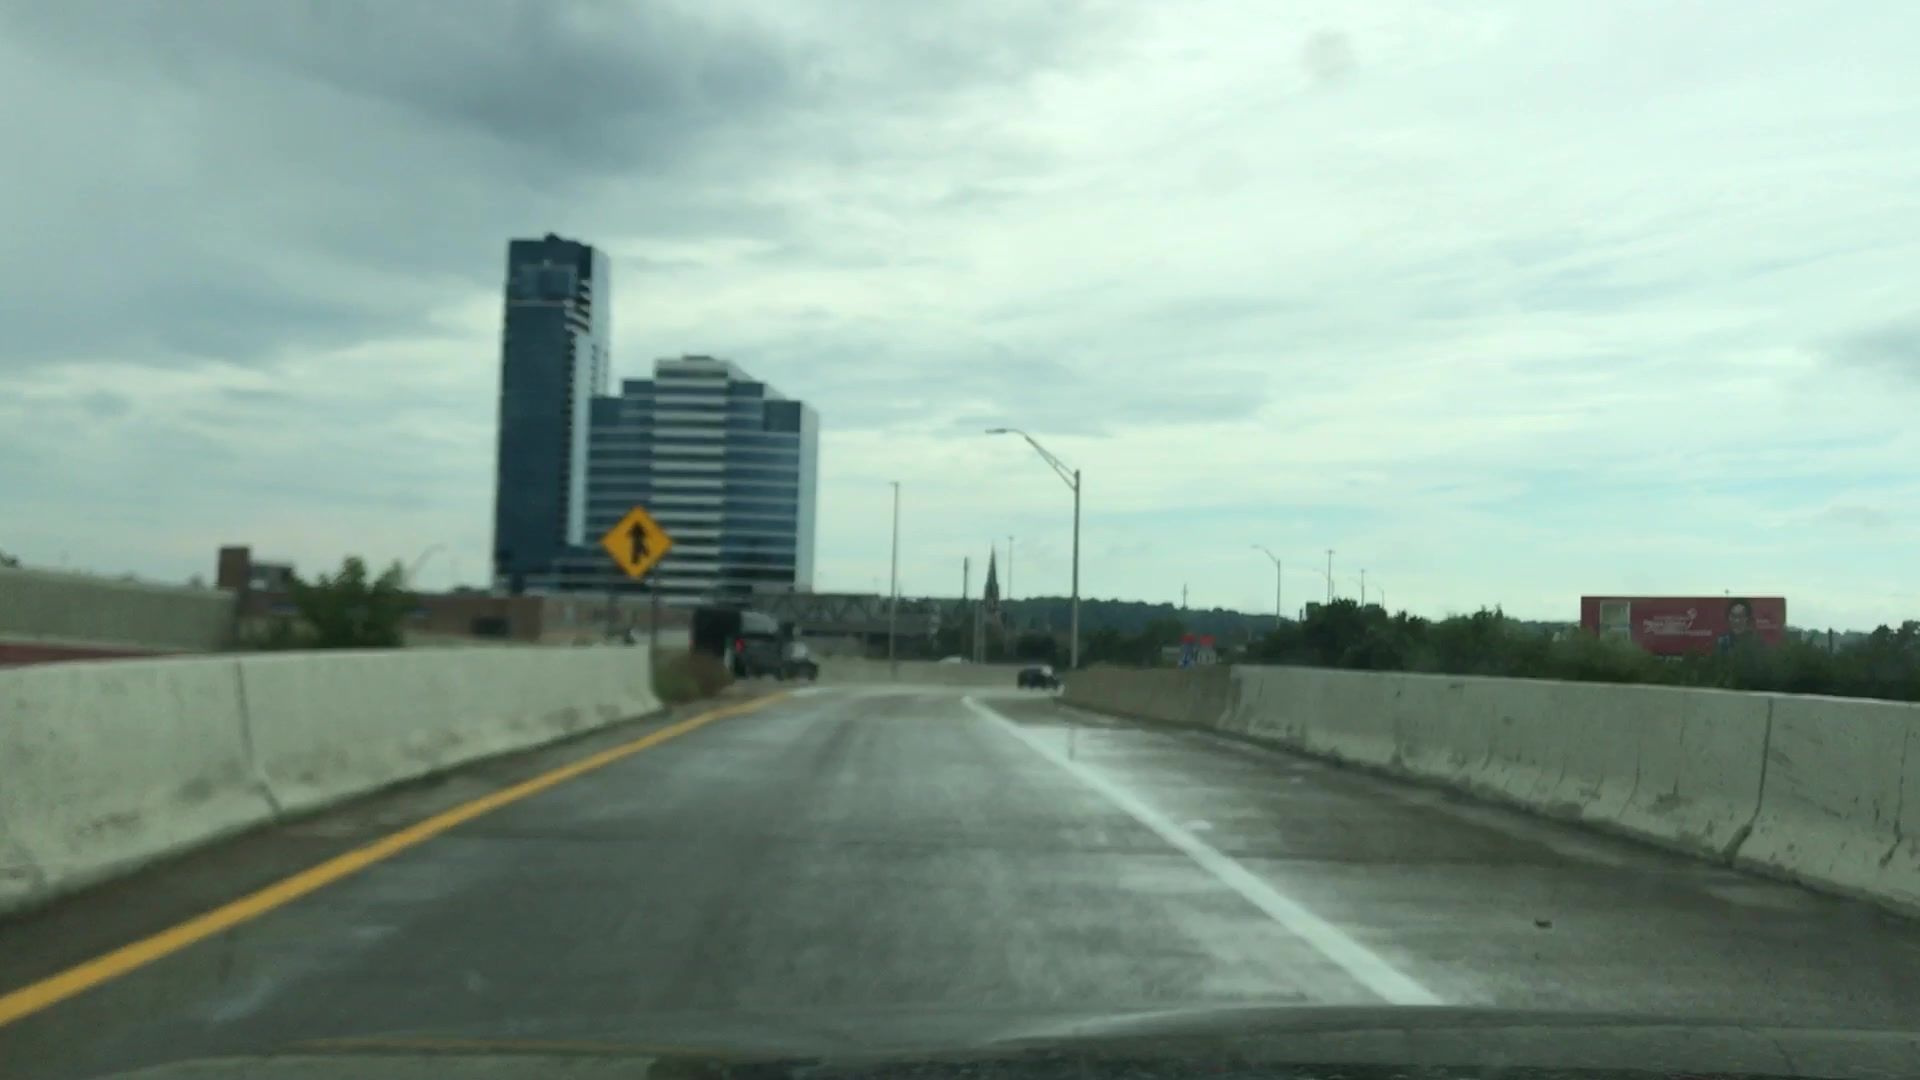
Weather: cloudy
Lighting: day
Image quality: good
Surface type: driving surface
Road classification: motorway_link
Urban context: urban centre
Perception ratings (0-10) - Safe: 3.12, Lively: 0.86, Beautiful: 3.32, Boring: 4.45, Depressing: 4.6, Wealthy: 3.82